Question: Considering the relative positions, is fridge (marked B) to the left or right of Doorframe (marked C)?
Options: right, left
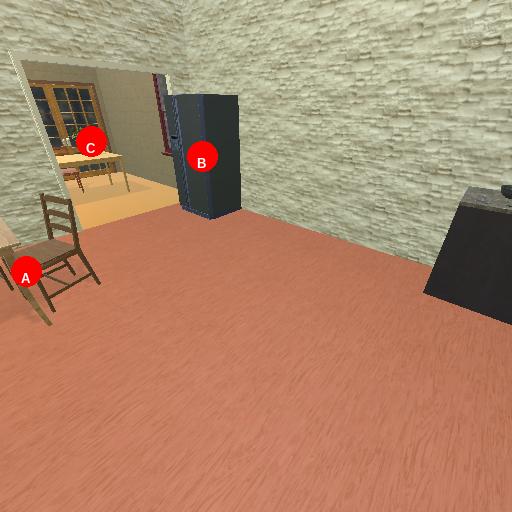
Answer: right